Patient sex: F
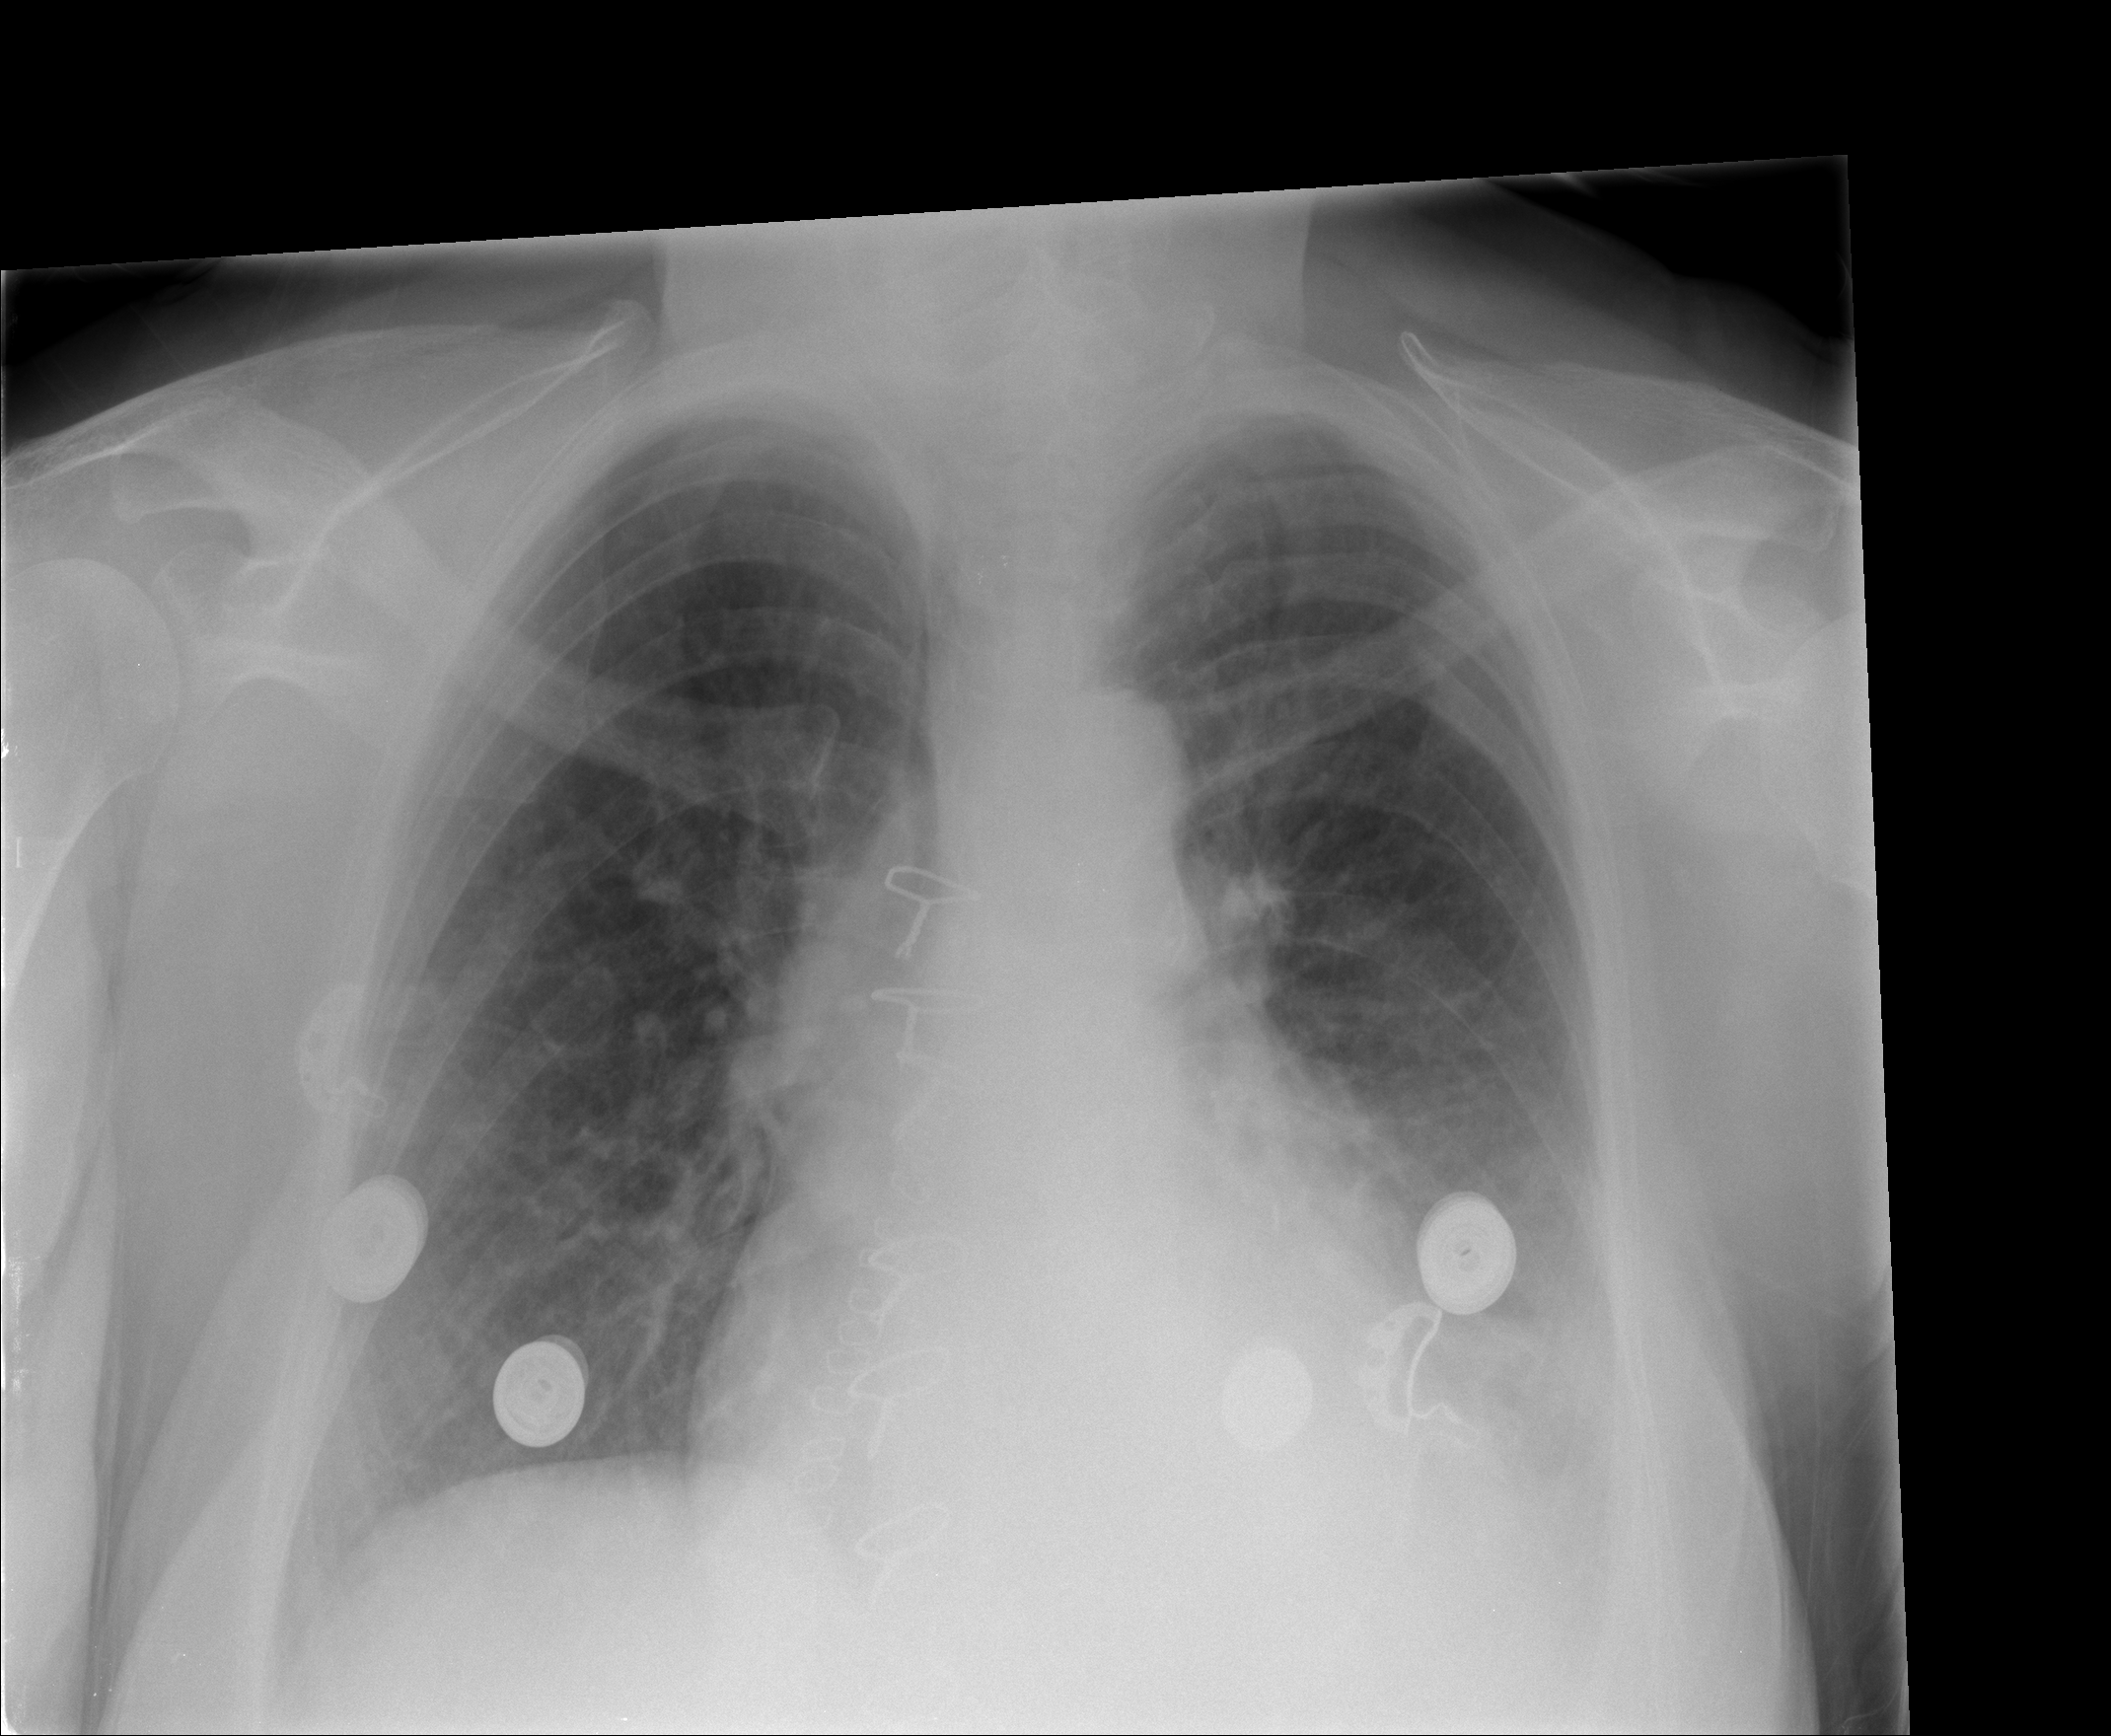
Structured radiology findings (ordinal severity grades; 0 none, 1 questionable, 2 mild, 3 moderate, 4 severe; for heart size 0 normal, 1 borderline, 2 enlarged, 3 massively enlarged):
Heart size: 2
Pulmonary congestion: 0
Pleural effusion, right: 1
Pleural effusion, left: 2
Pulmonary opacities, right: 0
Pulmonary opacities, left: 1
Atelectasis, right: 0
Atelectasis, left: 2